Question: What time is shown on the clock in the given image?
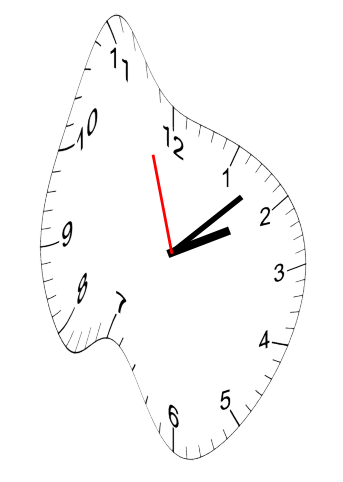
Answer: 02:07:57